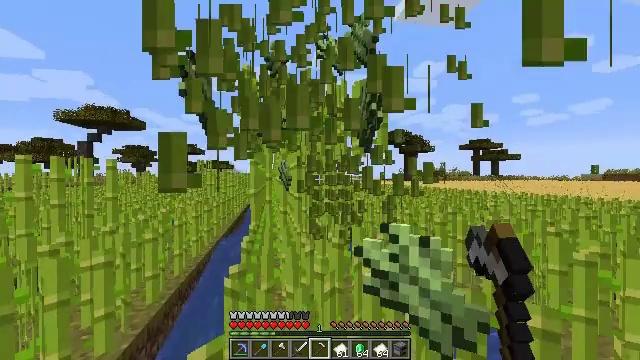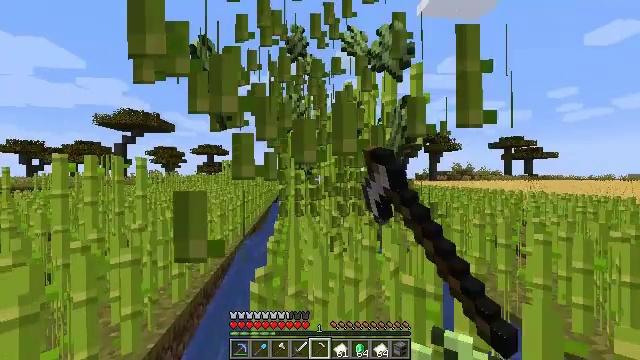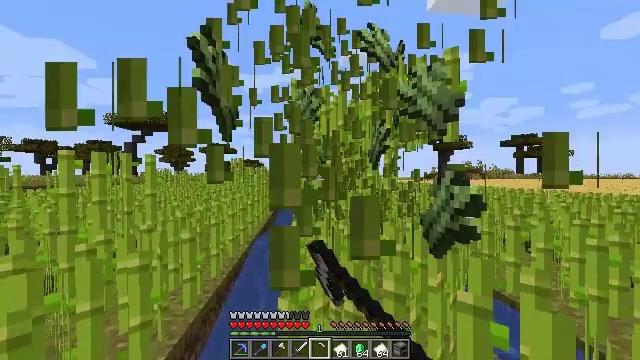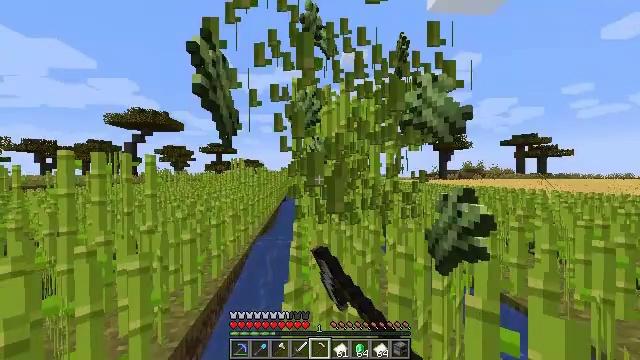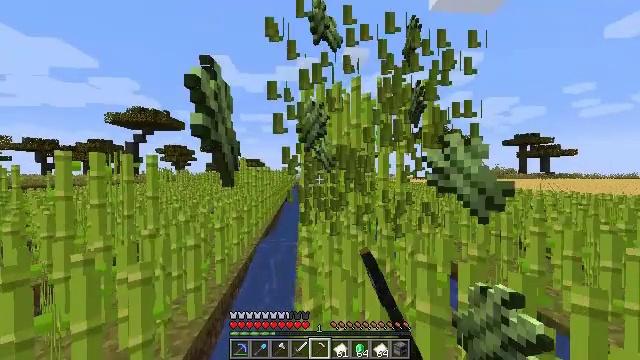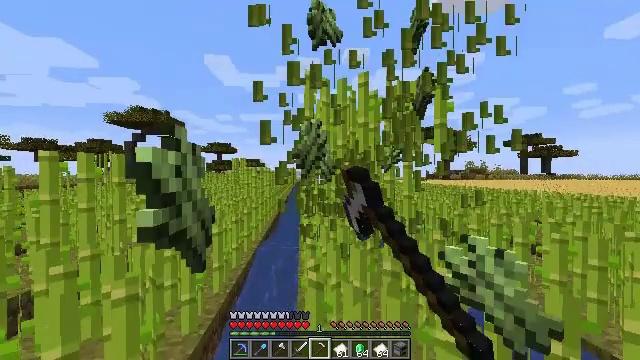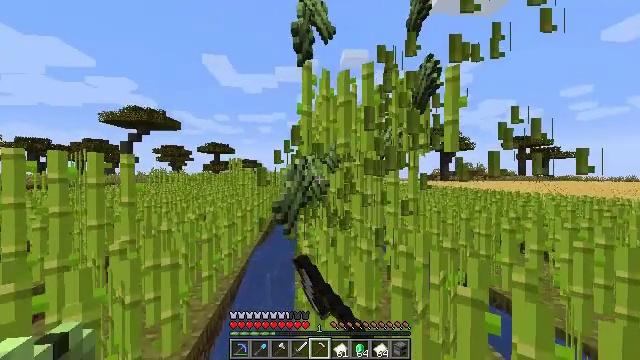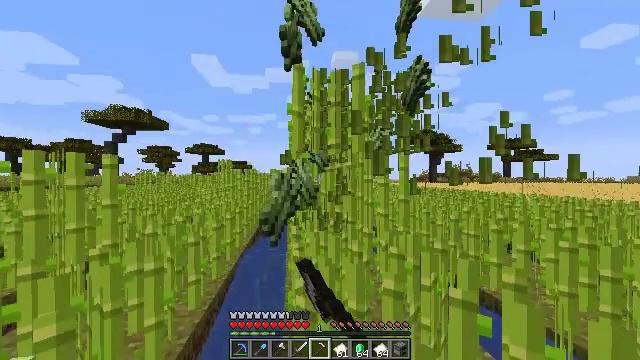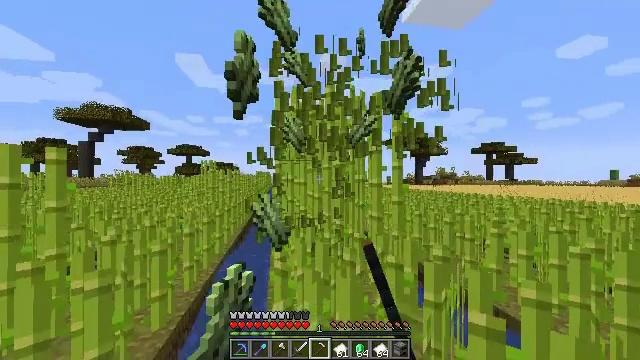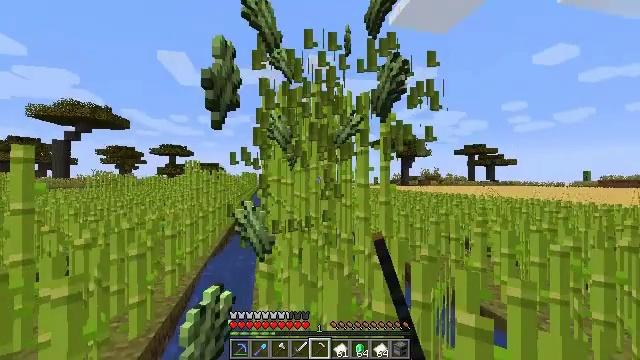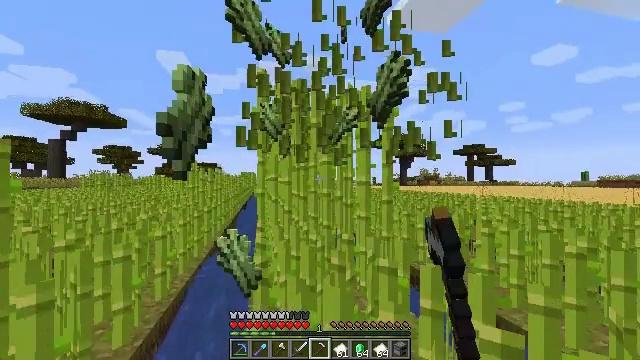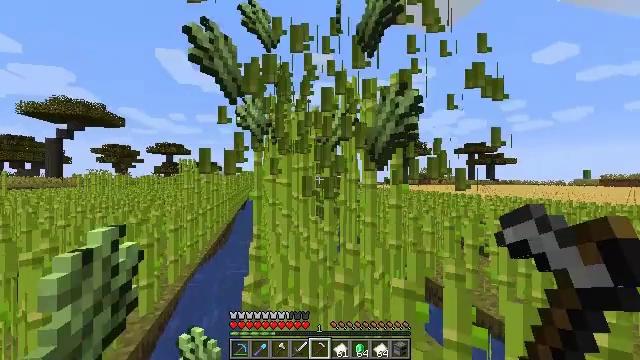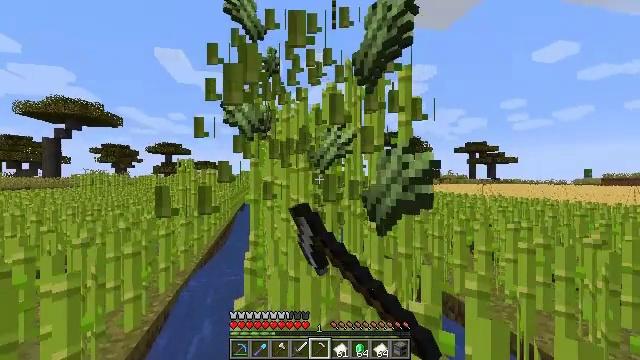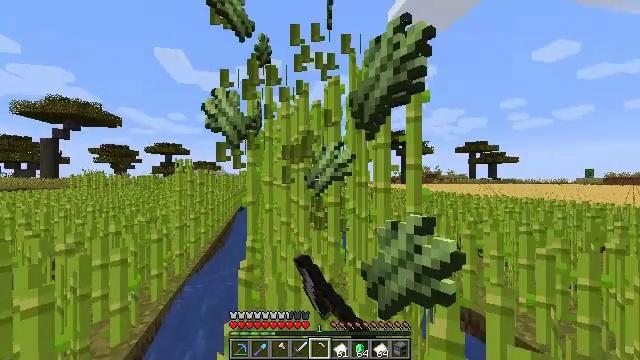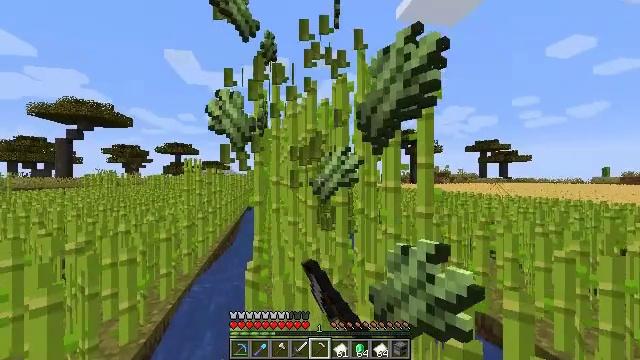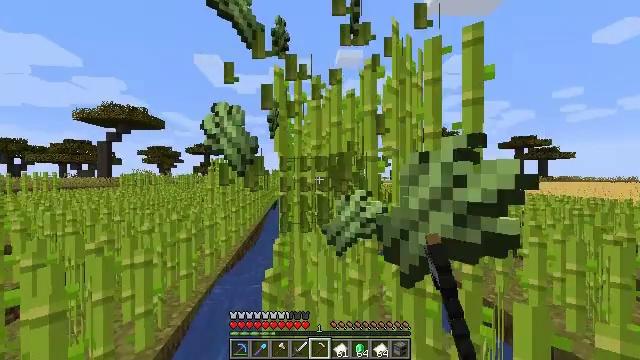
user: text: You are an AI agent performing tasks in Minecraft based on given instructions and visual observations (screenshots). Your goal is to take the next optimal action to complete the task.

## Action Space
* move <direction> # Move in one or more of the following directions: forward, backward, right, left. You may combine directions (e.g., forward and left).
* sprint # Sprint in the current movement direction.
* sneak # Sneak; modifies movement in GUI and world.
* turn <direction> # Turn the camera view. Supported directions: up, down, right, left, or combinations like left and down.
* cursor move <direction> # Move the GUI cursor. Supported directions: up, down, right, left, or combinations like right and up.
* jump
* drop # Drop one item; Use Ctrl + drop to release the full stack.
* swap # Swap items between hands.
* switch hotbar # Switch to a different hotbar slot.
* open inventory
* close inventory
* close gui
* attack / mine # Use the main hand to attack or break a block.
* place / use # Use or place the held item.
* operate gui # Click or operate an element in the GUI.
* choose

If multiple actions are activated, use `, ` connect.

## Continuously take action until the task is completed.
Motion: motion action
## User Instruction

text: Gather sugar cane for crafting.
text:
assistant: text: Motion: move forward and move left, turn left, attack / mine
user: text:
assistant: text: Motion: move forward and move left, turn left, attack / mine
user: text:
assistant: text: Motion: move forward and move left, attack / mine
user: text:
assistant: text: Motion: move forward, attack / mine
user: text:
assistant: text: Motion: move forward, attack / mine
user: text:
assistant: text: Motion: move forward, attack / mine
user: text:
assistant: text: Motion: move forward, turn right, attack / mine
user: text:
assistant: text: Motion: move forward, turn right, attack / mine
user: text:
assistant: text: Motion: move forward, turn right, attack / mine
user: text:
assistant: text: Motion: move forward, attack / mine
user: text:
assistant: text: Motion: move forward, attack / mine
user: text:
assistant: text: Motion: move forward, attack / mine
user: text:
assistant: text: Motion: move forward, attack / mine
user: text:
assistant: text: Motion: move forward, turn left, attack / mine
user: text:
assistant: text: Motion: move forward, turn left, attack / mine
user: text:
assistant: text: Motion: move forward, turn left, attack / mine
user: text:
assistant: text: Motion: move forward, attack / mine
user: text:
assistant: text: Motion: move forward, attack / mine
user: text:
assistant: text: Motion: move forward, attack / mine
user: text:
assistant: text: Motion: move forward, turn right, attack / mine
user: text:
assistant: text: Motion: move forward, turn right, attack / mine
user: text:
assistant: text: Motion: move forward, turn right, attack / mine
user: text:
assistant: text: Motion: move forward, attack / mine
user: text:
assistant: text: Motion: move forward, turn left, attack / mine
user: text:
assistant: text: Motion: move forward and move left, turn left, attack / mine
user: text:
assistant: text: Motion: move forward and move left, turn left, attack / mine
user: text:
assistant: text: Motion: move forward and move left, turn left, attack / mine
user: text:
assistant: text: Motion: move forward, attack / mine
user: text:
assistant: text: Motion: move forward, attack / mine
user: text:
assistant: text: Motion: move forward, turn right, attack / mine